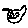
Label: cat